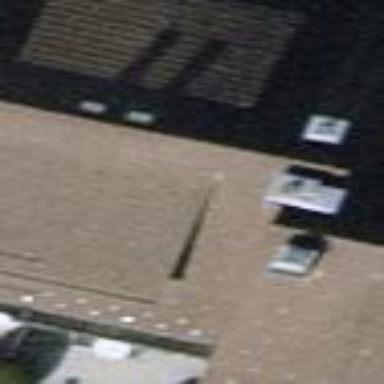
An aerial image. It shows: Terrace building.